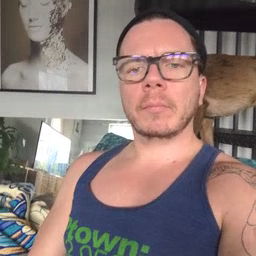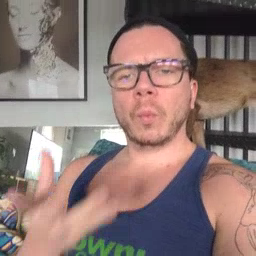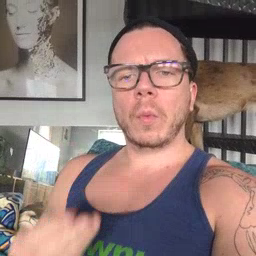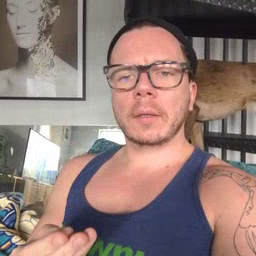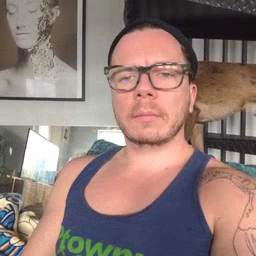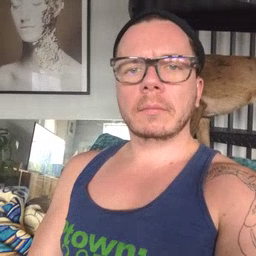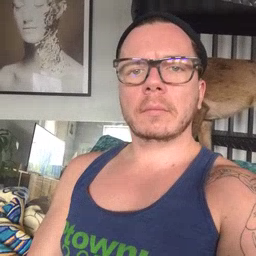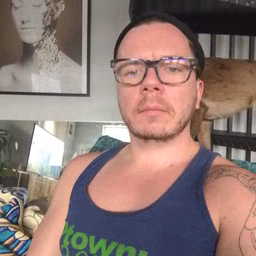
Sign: wet